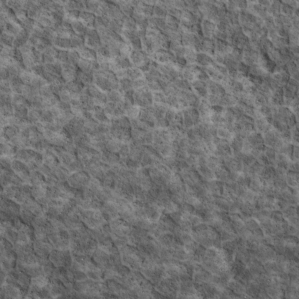
Label: non_frost